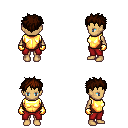
a pixel art fantasy rpg character, female body template, human, tanned skin, gold chest armor, red pants, brown bedhead hairstyle, gold gloves, four views (front, back, left, right), 2x2 character sprite sheet, small pixel art, hard edges, no anti-aliasing